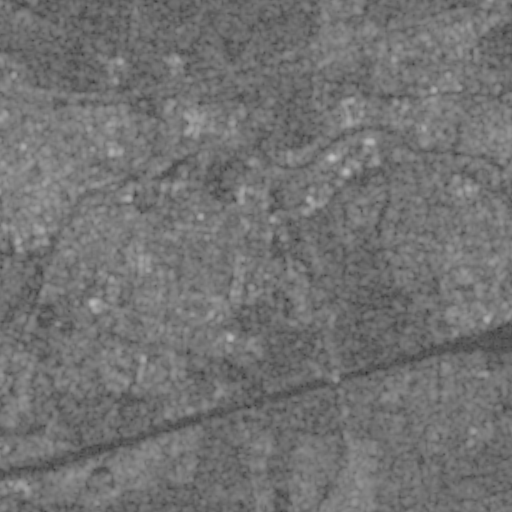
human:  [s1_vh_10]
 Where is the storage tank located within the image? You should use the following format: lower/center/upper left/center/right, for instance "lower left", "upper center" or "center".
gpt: The storage tank is located in the center of the image.
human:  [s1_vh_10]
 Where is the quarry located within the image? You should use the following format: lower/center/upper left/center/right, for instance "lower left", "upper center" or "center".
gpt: There is no quarry in the image.

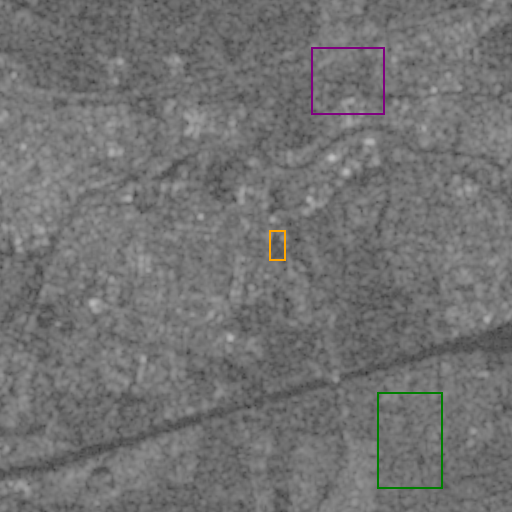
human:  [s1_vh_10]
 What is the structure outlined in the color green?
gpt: The structure outlined in green is a crop field.
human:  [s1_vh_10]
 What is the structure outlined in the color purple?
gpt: The structure outlined in purple is a park.
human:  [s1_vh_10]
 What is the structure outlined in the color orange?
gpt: The structure outlined in orange is a parking lot.
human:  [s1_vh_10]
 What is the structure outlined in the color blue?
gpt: There is no blue outline.